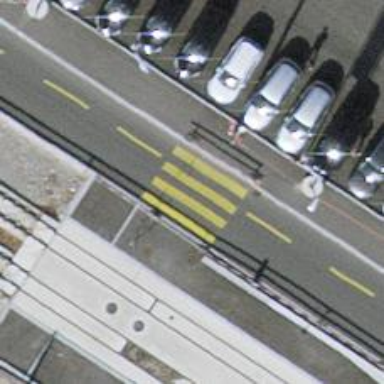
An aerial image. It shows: Marked crossing with zebra markings on the road.